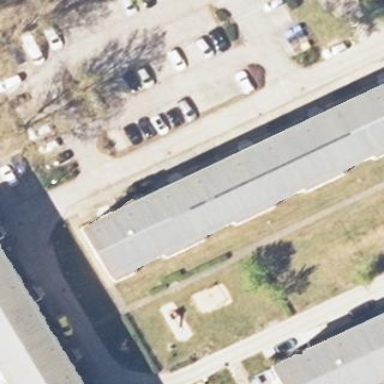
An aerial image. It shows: Parking area with concrete surface.